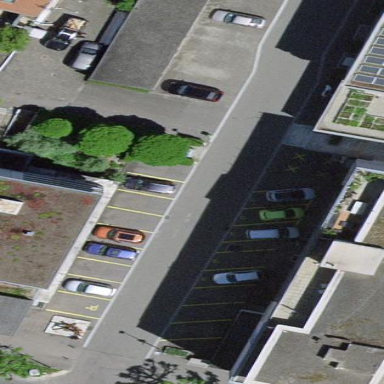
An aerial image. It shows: Diagonal street-side parking area.